RGB frame:
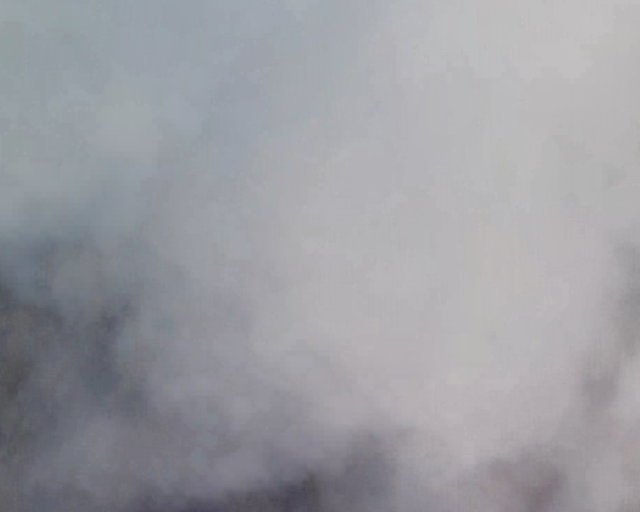
Thermal frame:
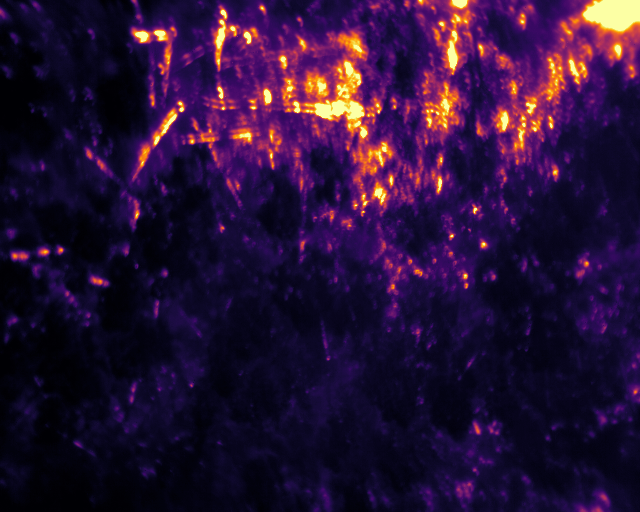
Captured: 2026-02-27 02:39:32
Pixels at or above 80 °C: 7041 (fraction of frame: 0.02149)